Question: As you can see on below screenshots, eclipse and Android SDK Manager (and other Java programs) are trying to connect to a IPv4 Internet IP via IPv6 TCP/IP stack while Proxifier (a proxy manager program, nevermind) can not support that.

How I can disable IPv6 in Java?
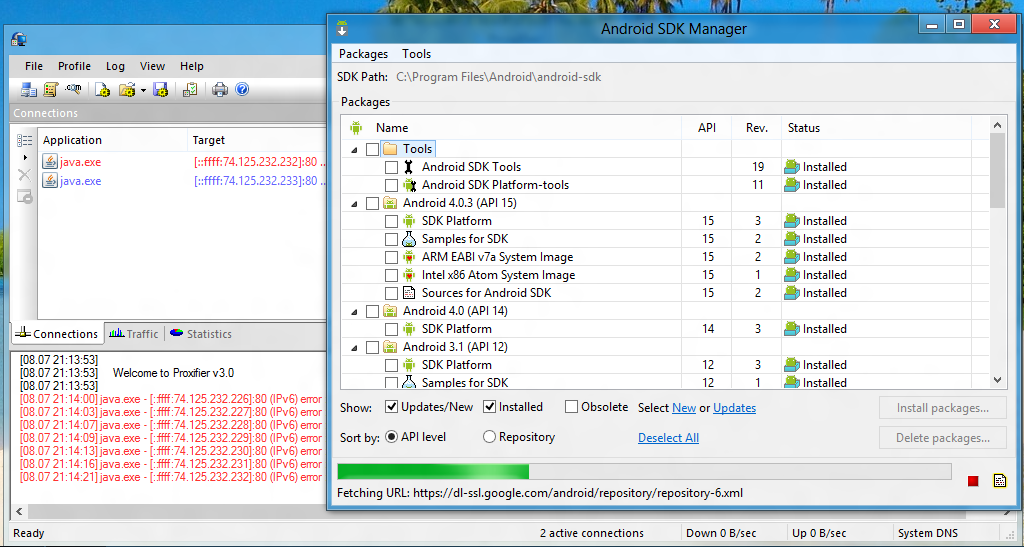
Answer: I wanted to use this for some program I hadn't control for running that Java app so ended with this '_JAVA_OPTIONS=-Djava.net.preferIPv4Stack=true' environment variable. (read about _JAVA_OPTIONS <URL>
If you are using Windows, just run this command on Windows cmd:
'setx _JAVA_OPTIONS -Djava.net.preferIPv4Stack=true'
Thanks to Jason Nichols for reminding this JVM argument :)